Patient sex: F
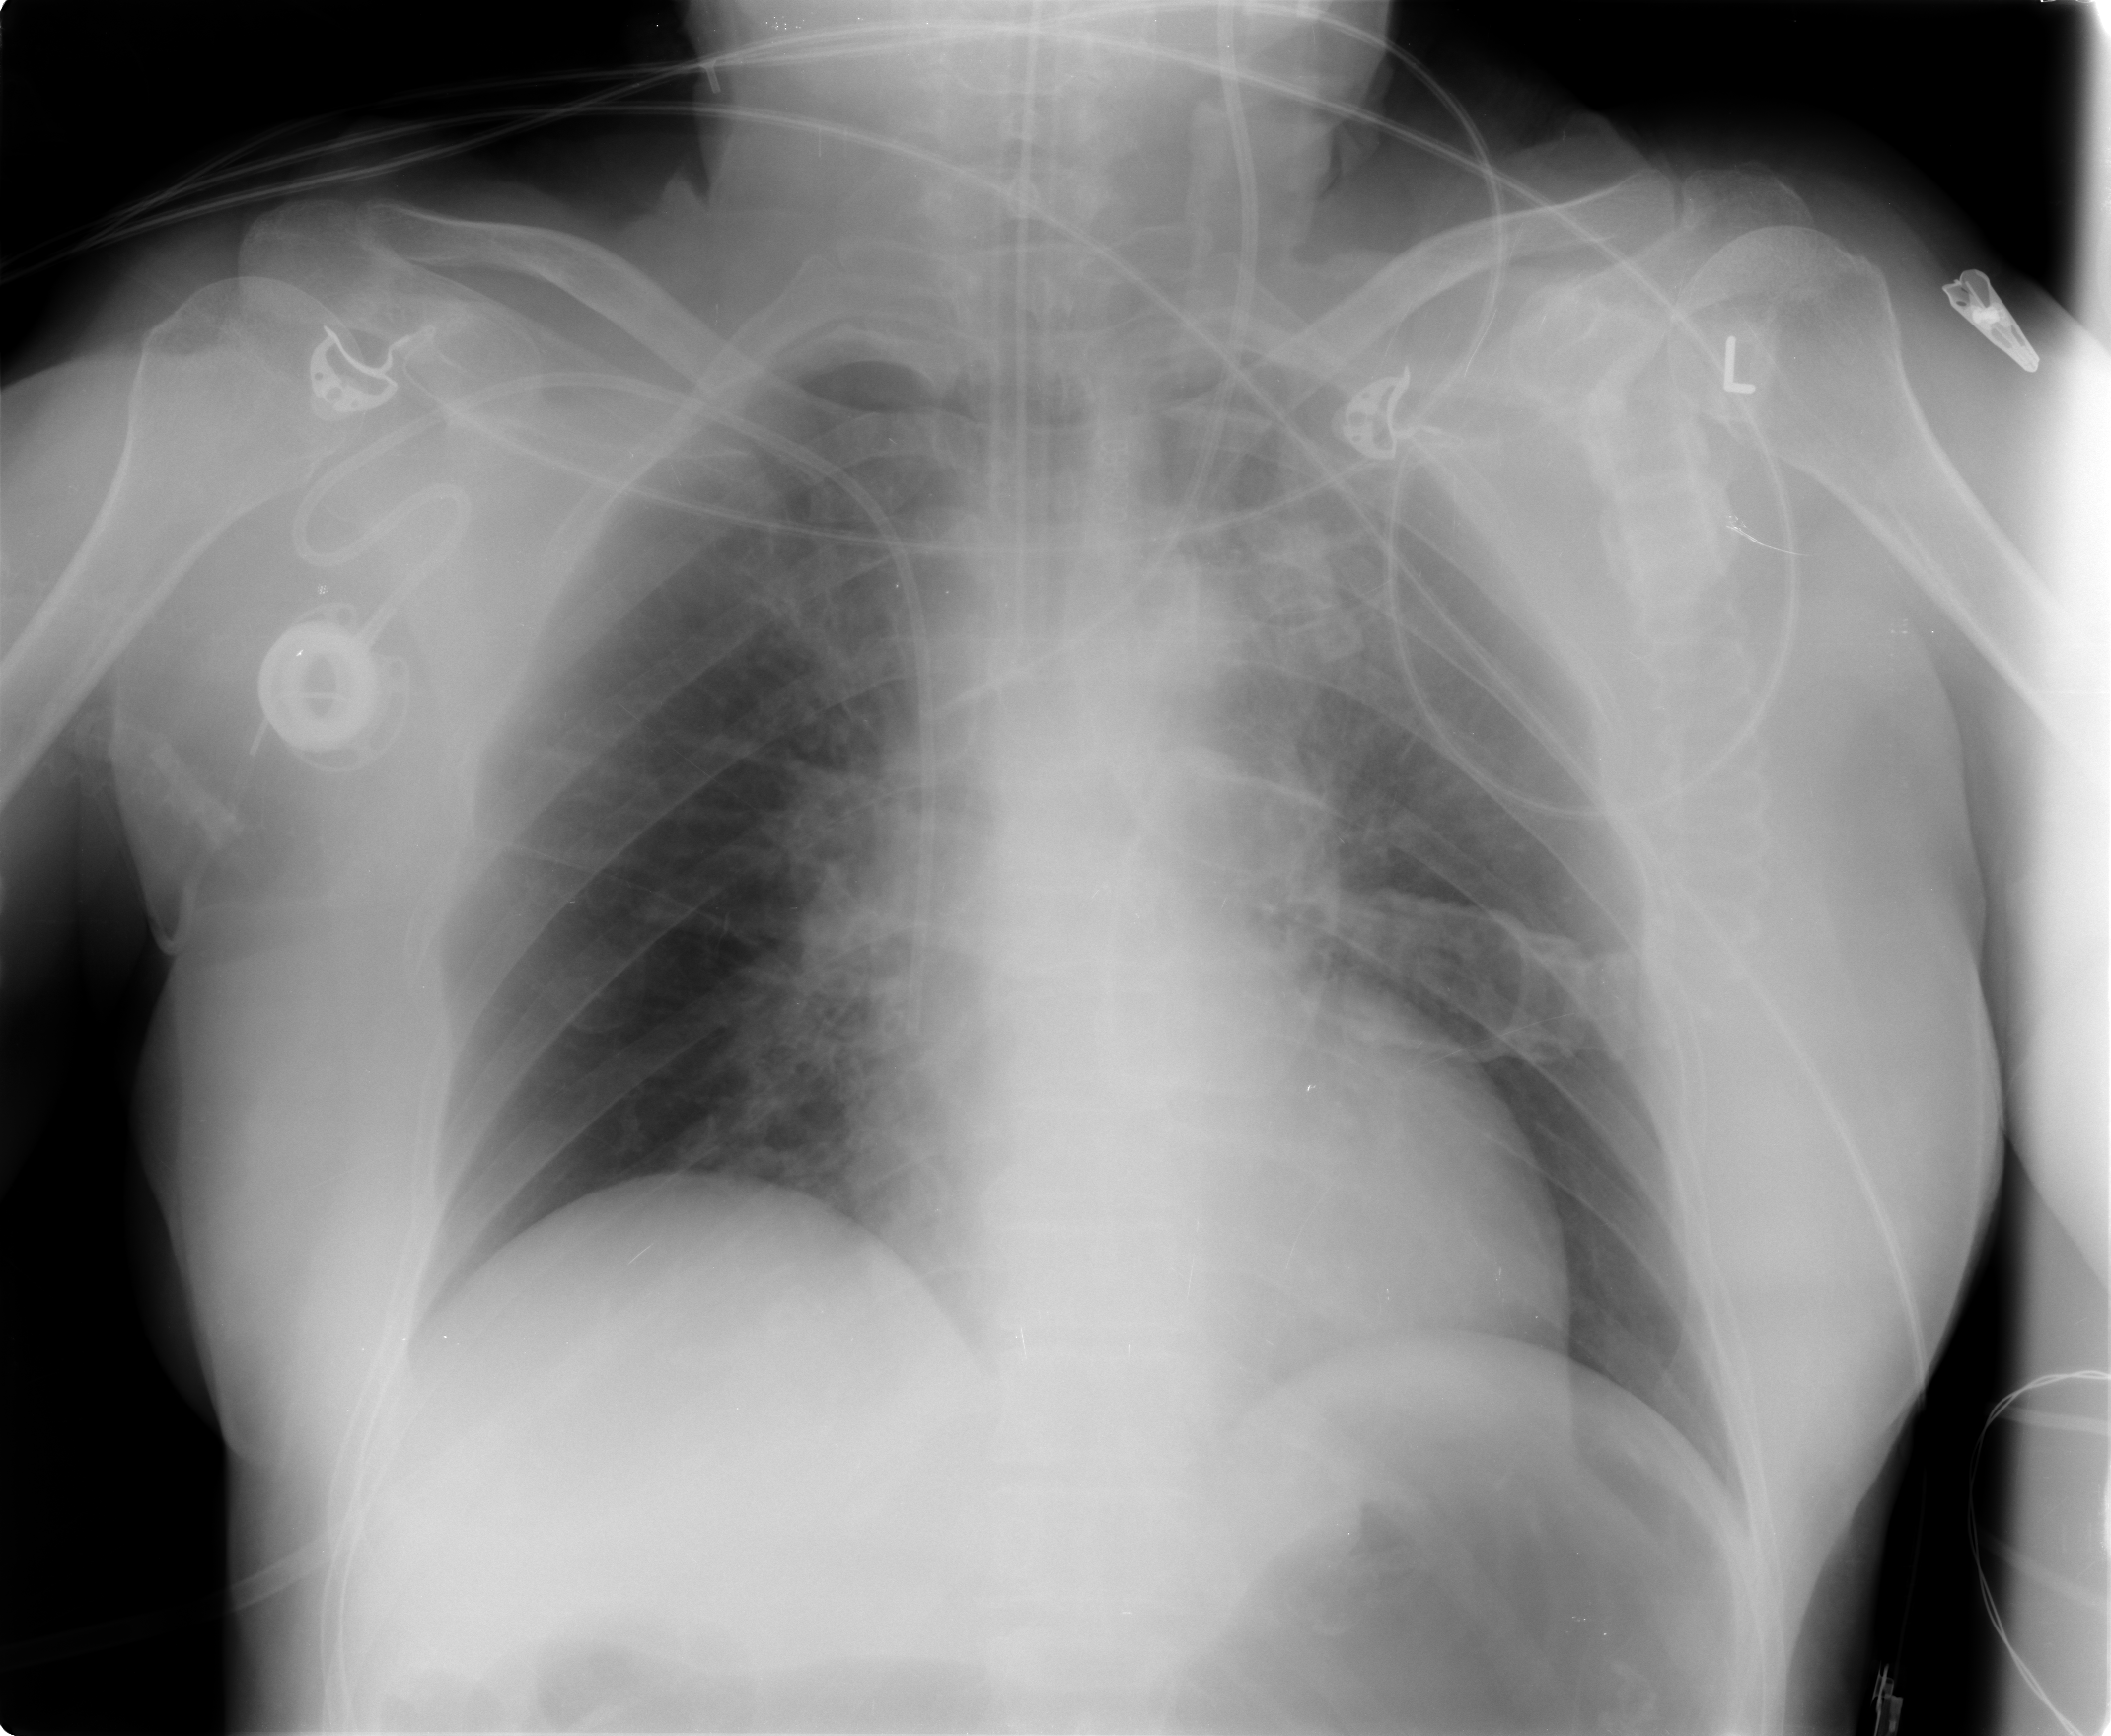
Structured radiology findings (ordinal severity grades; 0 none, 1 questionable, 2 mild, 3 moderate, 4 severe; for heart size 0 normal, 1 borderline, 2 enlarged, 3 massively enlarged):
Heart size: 1
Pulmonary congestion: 3
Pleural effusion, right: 0
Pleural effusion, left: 0
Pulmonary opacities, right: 0
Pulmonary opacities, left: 0
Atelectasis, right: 0
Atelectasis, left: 0